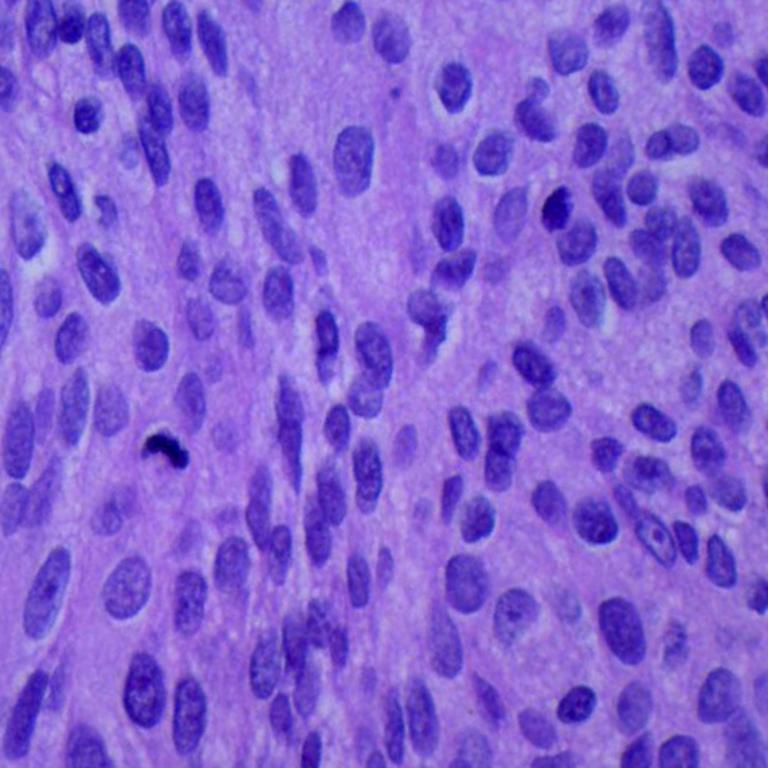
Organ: lung
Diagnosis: squamous carcinomas